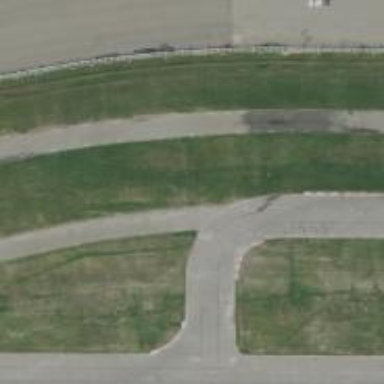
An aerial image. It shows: Motor sport raceway.